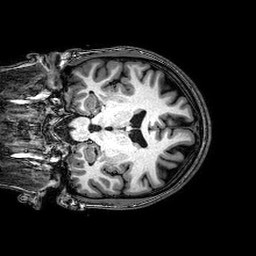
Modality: T1w
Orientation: coronal
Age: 22
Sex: female
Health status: healthy
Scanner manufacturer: philips
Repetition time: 0.008173 s
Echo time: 0.00374 s